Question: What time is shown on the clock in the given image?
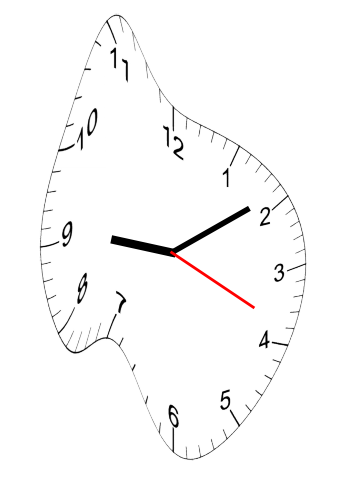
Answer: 09:09:19